Field crop: tomato
Growth stage: 1
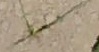
Species: cyperus